Question: I want to design Custom text box in MVC4.
Can anyone please suggest me the approach.

Any help is really appreciated.
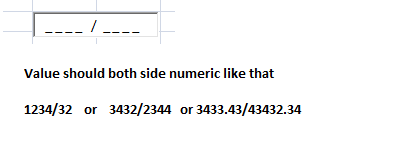
Answer: You can try this plugin <URL>.
'''
<script type="text/javascript">
$(function () {
$(".inputclass").mask("9999.99/9999.99");
});
</script>
'''
HTML Source
'''
<input type="text" class="inputclass" value="" />
'''